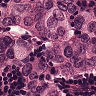
Metastatic tissue present: yes